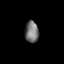
Tissue: lung
Cell type: Endothelial cells
Senescence score: 0.1054
Nuclear area (px): 295
Mean DAPI intensity: 111.986